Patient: sex F, age 51
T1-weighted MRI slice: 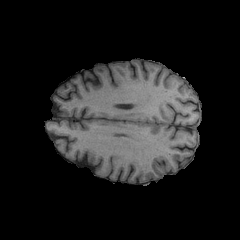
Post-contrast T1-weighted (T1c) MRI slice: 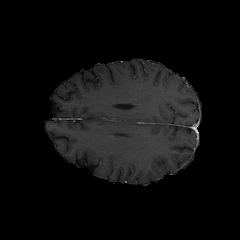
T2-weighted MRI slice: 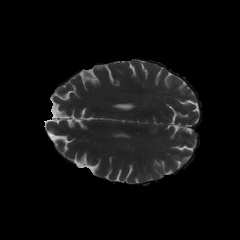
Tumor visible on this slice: no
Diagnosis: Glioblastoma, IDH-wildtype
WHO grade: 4